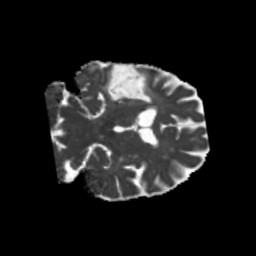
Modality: MD
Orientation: coronal
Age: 72
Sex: male
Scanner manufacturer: siemens
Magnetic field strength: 3 T
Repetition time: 5.25 s
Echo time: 0.08 s